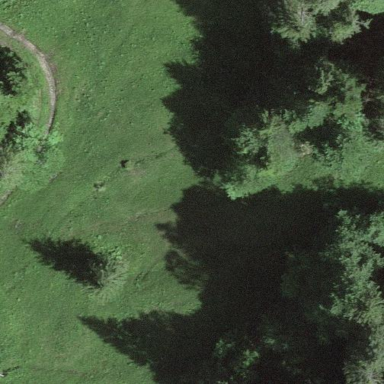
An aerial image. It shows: Beautiful meadow.